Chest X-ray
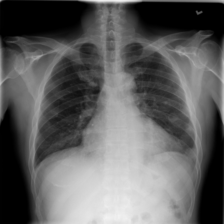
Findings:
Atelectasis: negative
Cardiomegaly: negative
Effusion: negative
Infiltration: negative
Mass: negative
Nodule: positive
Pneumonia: negative
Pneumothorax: negative
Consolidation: negative
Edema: negative
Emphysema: negative
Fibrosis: negative
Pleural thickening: negative
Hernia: negative